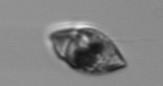
Label: Amphidinium